Question: I am having some problem in my login form like this

I want to display an individually error beside of each field
here is the controller
'''
function index()
{
$this->form_validation->set_rules('username','Username','trim|required|exact_length[4]|xss_clean');
$this->form_validation->set_rules('password','Password','trim|required|min_length[4]|max_length[40]|xss_clean|callback_login');
$this->form_validation->set_rules('jabatan','Jabatan','trim|required|xss_clean');
if($this->form_validation->run() == false)
{
$this->load->view('login');
}
else
{
$this->load->view('welcome_message');
}
}
function login()
{
$username = $this->input->post('username');
$password = $this->input->post('password');
$jabatan = $this->input->post('jabatan');
$value = $this->m_login->login($username,$password,$jabatan);
if($value)
{
return true;
}
else
{
$this->form_validation->set_message('login', 'password salah');
//delete redirect() and showing blank white screen
return false;
}
'''
I made the '<?php echo form_error(); ?>' beside each field
'''
<?php echo form_open('c_login/login'); ?>
<table>
<tr>
<td>Username</td>
<td><?php $inusername=array('name' => 'username', 'class' => 'GUI'); echo form_input($inusername); ?></td>
<td class="error"><?php echo form_error('username'); ?></td>
</tr>
<tr>
<td>Password</td>
<td><?php $inpassword=array('name' => 'password', 'class' => 'GUI', 'type' =>'password'); echo form_input($inpassword); ?></td>
<td class="error"><?php echo form_error('password'); echo $this->session->flashdata('login'); ?></td>
</tr>
<tr>
<td>Jabatan</td>
<td><?php $injabatan=array('keuangan' => 'keuangan', 'admin' => 'admin', 'hd' => 'head divisi', 'direktur' => 'direktur'); echo form_dropdown('jabatan',$injabatan,'keuangan','class = "gui"'); ?></td>
<td class="error"><?php echo form_error('jabatan'); ?></td>
</tr>
<tr>
<td></td>
<td><?php $insubmit=array('name' =>'login','class' =>'button','value' => 'Login'); echo form_submit($insubmit); echo nbs(); $inreset=array('name' =>'reset','class' =>'button','value' => 'Hapus'); echo form_reset($inreset); ?></td>
<td class="error"><?php echo form_error(); ?></td>
</tr>
</table>
<?php echo form_close(); ?>
'''
How come the 'form_error()' function is not 'echo'ing anything when I click login with the 'username' and 'password' field left blank?
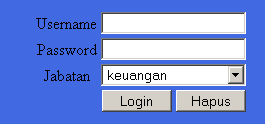
Answer: you know problem in your validation you're checking validation in index method of your class not in login method of your class and in your form you have given action to ci_login/login method which is redirecting if login is failed and its clearing form validation validate your fields on login method also and put all error message in session and display, i have made some changes in script have look here on this link <URL>
for this changes you have to use url helper
'''
function index()
{
$this->form_validation->set_rules('username','Username','trim|required|exact_length[4]|xss_clean');
$this->form_validation->set_rules('password','Password','trim|required|min_length[4]|max_length[40]|xss_clean|callback_login');
$this->form_validation->set_rules('jabatan','Jabatan','trim|required|xss_clean');
if($this->form_validation->run() == false)
{
$this->load->view('login');
}
else
{
//to check if the validation run correctly
//$this->load->view('welcome_message');
$username = $this->input->post('username');
$password = $this->input->post('password');
$jabatan = $this->input->post('jabatan');
$value = $this->m_login->login($username,$password,$jabatan);
if($value)
{
redirect('welcome_message');
//return true;
}
else
{
$this->form_validation->set_message('login', 'password salah');
redirect('c_login',$login); //i want to pass $login into login form, then print
return false; //them as a form_error
}
}
}
<?php echo form_open(uri_string()); ?>
<table>
<tr>
<td>Username</td>
<td><?php $inusername=array('name' => 'username', 'class' => 'GUI'); echo form_input($inusername); ?></td>
<td class="error"><?php echo form_error('username'); ?></td>
</tr>
<tr>
<td>Password</td>
<td><?php $inpassword=array('name' => 'password', 'class' => 'GUI', 'type' =>'password'); echo form_input($inpassword); ?></td>
<td class="error"><?php echo form_error('password'); echo $this->session->flashdata('login'); ?></td>
</tr>
<tr>
<td>Jabatan</td>
<td><?php $injabatan=array('keuangan' => 'keuangan', 'admin' => 'admin', 'hd' => 'head divisi', 'direktur' => 'direktur'); echo form_dropdown('jabatan',$injabatan,'keuangan','class = "gui"'); ?></td>
<td class="error"><?php echo form_error('jabatan'); ?></td>
</tr>
<tr>
<td></td>
<td><?php $insubmit=array('name' =>'login','class' =>'button','value' => 'Login'); echo form_submit($insubmit); echo nbs(); $inreset=array('name' =>'reset','class' =>'button','value' => 'Hapus'); echo form_reset($inreset); ?></td>
<td class="error"><?php echo form_error(); ?></td>
</tr>
</table>
<?php echo form_close(); ?>
'''